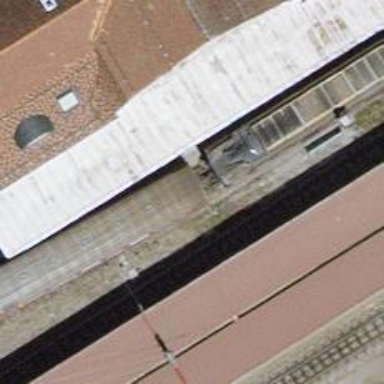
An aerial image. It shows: Narrow-gauge railway with 1 track. The tracks are electrified with contact line.